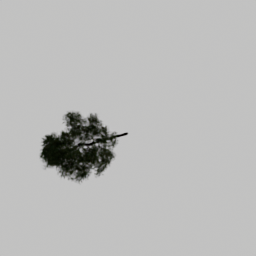
Label: nature